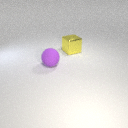
large purple rubber sphere to the left of large yellow metal cube